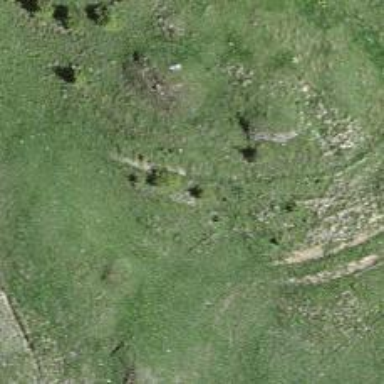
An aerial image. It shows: Grass track with grade5 track type.